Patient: sex F, age 58
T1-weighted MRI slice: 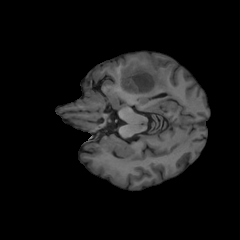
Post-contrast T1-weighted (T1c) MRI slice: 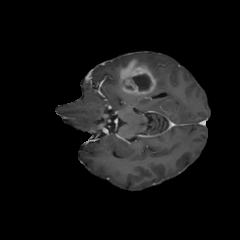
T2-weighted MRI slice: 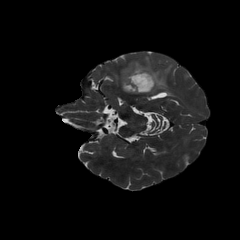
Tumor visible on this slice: yes
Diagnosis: Glioblastoma, IDH-wildtype
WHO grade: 4